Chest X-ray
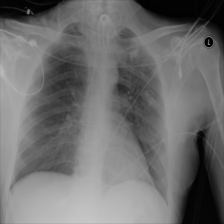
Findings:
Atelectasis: negative
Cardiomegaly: negative
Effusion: negative
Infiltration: negative
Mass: negative
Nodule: negative
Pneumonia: negative
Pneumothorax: negative
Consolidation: negative
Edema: negative
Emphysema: negative
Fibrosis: negative
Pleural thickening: negative
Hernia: negative